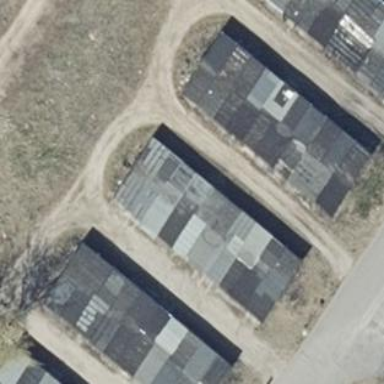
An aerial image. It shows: Garage.